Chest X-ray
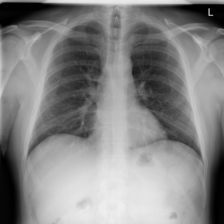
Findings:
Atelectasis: negative
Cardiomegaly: negative
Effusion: negative
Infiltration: negative
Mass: negative
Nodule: negative
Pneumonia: negative
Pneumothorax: negative
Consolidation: negative
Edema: negative
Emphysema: negative
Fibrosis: negative
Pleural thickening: negative
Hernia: negative